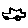
Label: car